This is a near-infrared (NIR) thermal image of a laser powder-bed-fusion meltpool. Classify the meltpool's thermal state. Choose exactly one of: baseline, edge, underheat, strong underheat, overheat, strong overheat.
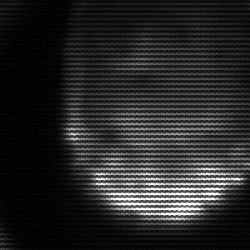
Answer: edge